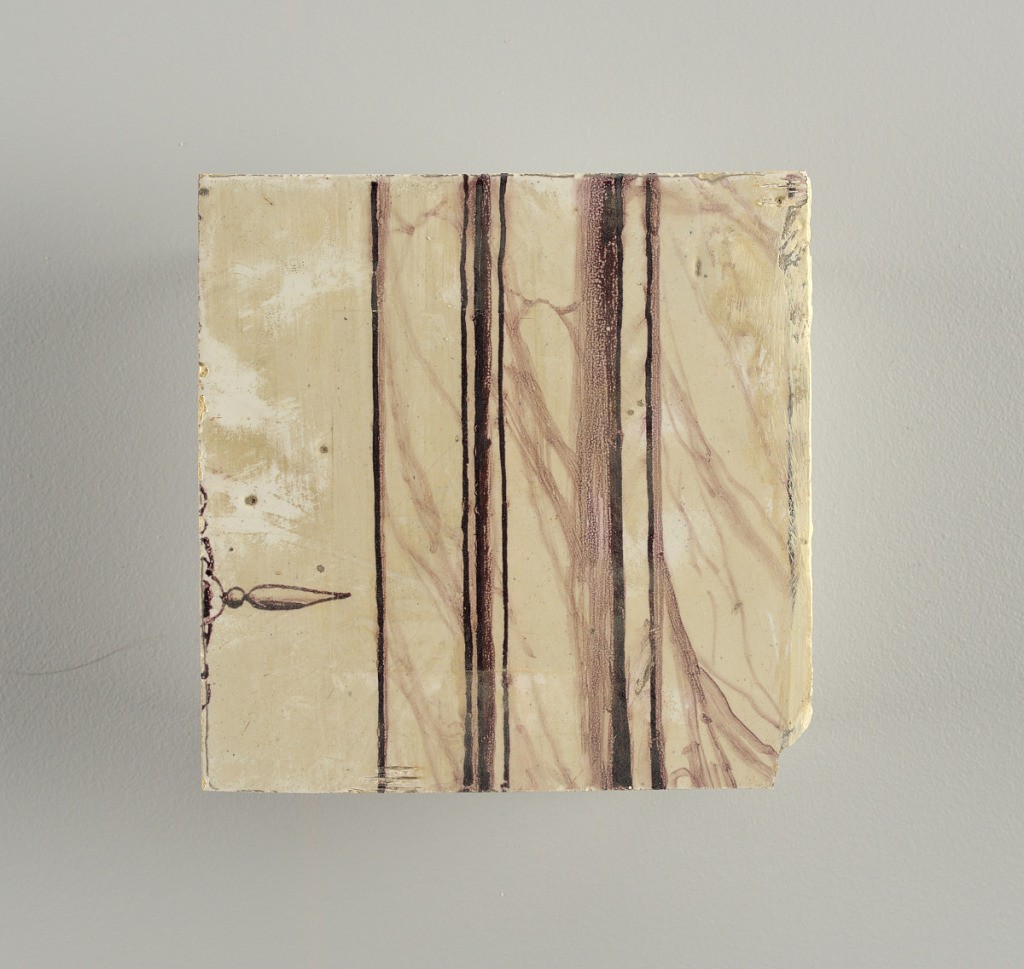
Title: Wall facing
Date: ca. 1725
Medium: tin-glazed earthenware, underglaze
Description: Running design for a frieze or a dado, composed of scrolls of foliage and strapwork, and four repeating motifs--a seated woman in a small upright oval medallion, a putto seated on a rocailled base, and strapwork in axial pattern.  The various panels, A to F, show various repeats of the same design, all being five tiles high and a varying number of tiles wide.